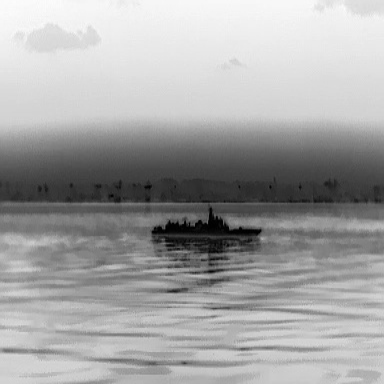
There is a warship in the infrared image.